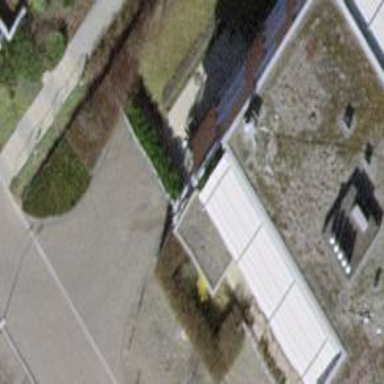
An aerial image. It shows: Parking entrance.